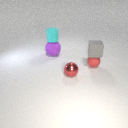
large purple rubber sphere below small cyan rubber cylinder